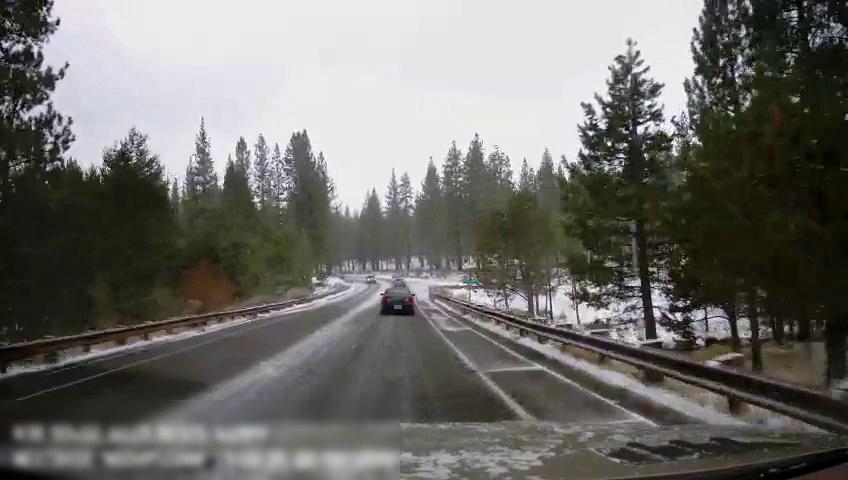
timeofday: Day
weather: Snowy
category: Drivable Space
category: Vehicles | Van
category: Vehicles | Car
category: Vehicles | Car
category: Lanes | Opposite Lane
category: Lanes | Current Lane
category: Traffic | Signs